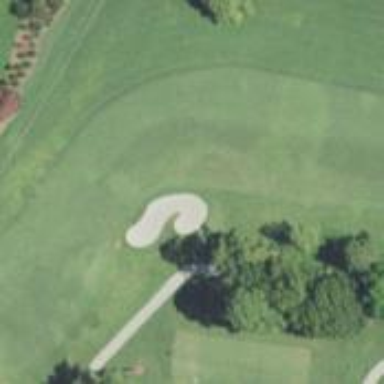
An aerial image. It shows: View of golf hole.